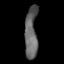
Tissue: lung
Cell type: Epithelial cells
Senescence score: 0.2152
Nuclear area (px): 641
Mean DAPI intensity: 100.973